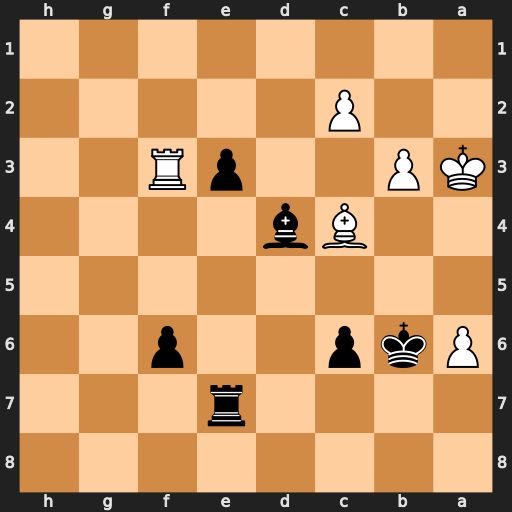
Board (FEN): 8/4r3/Pkp2p2/8/2Bb4/KP2pR2/2P5/8
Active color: b
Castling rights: -
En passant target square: -
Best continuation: e2 Bxe2 Rxe2